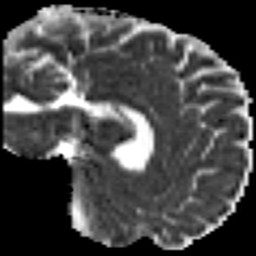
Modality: MD
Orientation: sagittal
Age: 33
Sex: male
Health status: ill
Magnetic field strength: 3 T
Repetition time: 8.4 s
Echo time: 0.0926 s